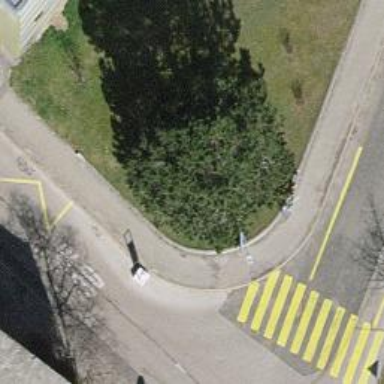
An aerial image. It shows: Bus stop with shelter. It is platform for public transport.